Question: What is the result of this measurement?
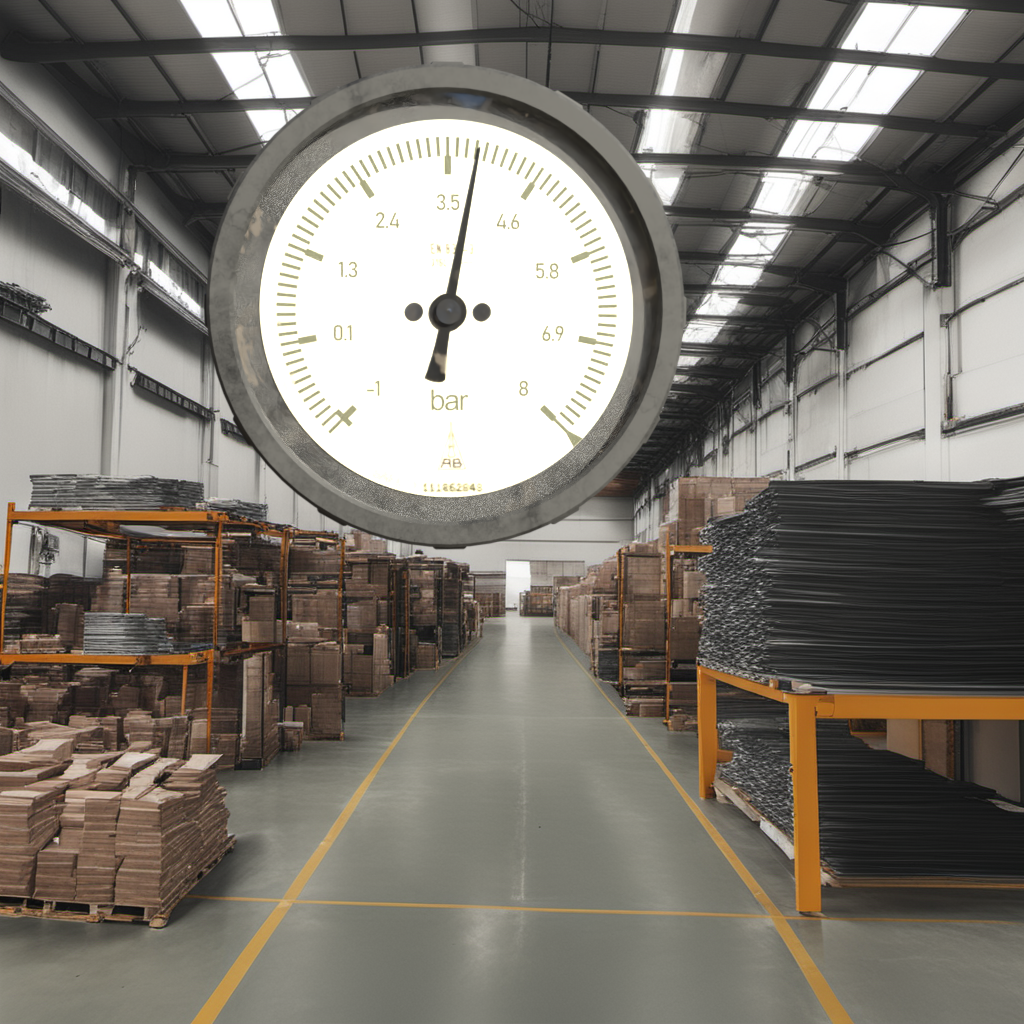
Answer: The result is 3.87
Question: What is the reading range of this measurement?
Answer: The range is from -1 to 8
Question: What is the minimum and maximum value range of the measurement in the image?
Answer: The minimum value is -1 and the maximum value is 8